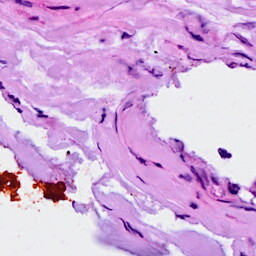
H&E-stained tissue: Breast